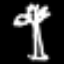
Label: palm tree